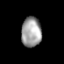
Tissue: prostate
Cell type: T cells
Senescence score: 0.8503
Nuclear area (px): 589
Mean DAPI intensity: 158.098